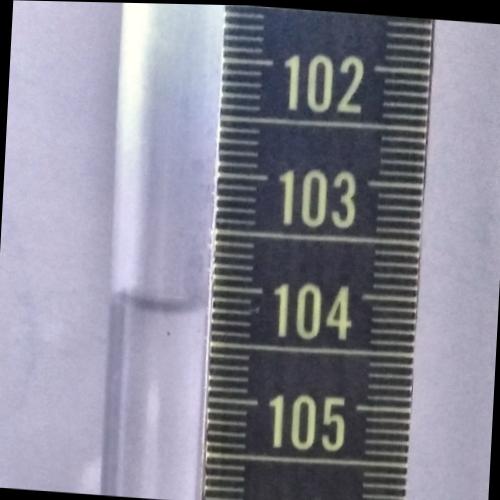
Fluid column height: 104.2 cm